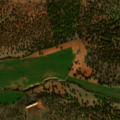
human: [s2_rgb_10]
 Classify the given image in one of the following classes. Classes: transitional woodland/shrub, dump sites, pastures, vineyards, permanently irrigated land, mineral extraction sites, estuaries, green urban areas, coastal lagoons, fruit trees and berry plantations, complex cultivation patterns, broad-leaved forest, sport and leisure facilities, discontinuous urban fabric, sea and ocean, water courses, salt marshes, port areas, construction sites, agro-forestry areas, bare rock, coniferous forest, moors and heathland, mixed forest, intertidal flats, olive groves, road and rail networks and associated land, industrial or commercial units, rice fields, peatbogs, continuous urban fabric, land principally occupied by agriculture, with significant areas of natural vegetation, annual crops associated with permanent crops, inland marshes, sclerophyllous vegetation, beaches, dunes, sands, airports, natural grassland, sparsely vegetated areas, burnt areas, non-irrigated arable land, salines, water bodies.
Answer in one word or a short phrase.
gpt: non-irrigated arable land, agro-forestry areas